Question: I need to dynamically display 2 graphic image files that represent opening and closing quotes as shown below in the sample screen shot.
The quotes need to appear just to the left and to the right of the upper content block as shown. Content block widths will vary on the page.
I have tried float and background image. Does anyone have a tip or trick to properly, dynamically and flexibly position 2 image files?
Here is what I have so far after working with @Utkanos answer:
'''
<div class="postsPage_item_content postsPage_item_quote"><?php the_content();?></div>
'''
'''
div#maincontentcontainer div#primary div div.postsPage_item_content {
position: relative;
text-align: center;
}
div#maincontentcontainer div#primary div div.postsPage_item_quote::before, div#maincontentcontainer div#primary div div.postsPage_item_quote::after {
background-image: url('../images/QUOTE1.png');
content: '';
display: block;
left: 20%;
height: 28px; /* background-image natural height is 28px */
position: absolute;
top: calc(50% - 50px);
width: 36px; /* background-image natural width is 36px */
}
div#maincontentcontainer div#primary div div.postsPage_item_quote::after {
background-image: url('../images/QUOTE2.png');
left: auto;
right: 20%;
}
'''
Desired results are that (1) each of the dynamically rendered quotes align with the top of the content block, and (2) the quotes dynamically position with margin padding to the left and right of the content block as shown by the red arrows.

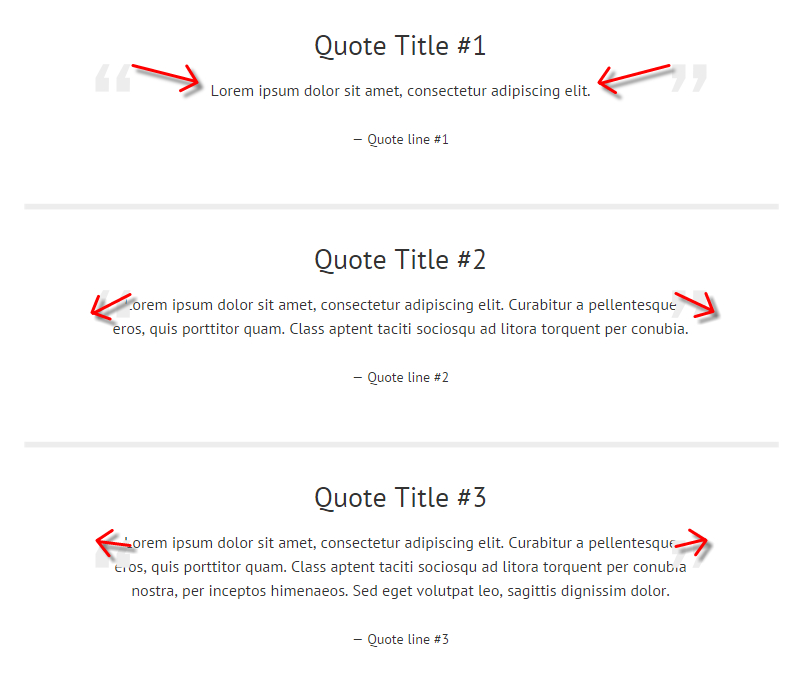
Answer: Pseudo elements are perfect for this sort of thing.
HTML:
'''
<div id='my_div'>
<p>Content here.</p>
<p>Etc.</p>
</div>
'''
CSS:
'''
#my_div {
position: relative;
}
#my_div::before, #my_div::after {
content: '';
width: 50px;
height: 50px;
position: absolute;
display: block;
background: url('path/to/open_quote_img.png');
left: 5%;
top: calc(50% - 25px);
}
#my_div::after {
background: url('path/to/close_quote_img.png');
left: auto;
right: 5%;
}
'''
That code assumes your quote graphics are 50px in width and height - modify as required.
Finally, to ensure your content doesn't overlay the quote images, set an appropriate 'padding-left' and 'padding-right' on the container (in my example, the 'div') so the content is sufficiently pushed in away from them.